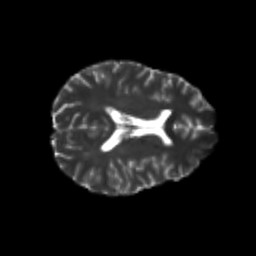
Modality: T2w
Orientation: axial
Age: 23
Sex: female
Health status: healthy
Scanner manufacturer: philips
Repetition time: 7.393 s
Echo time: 0.08599 s